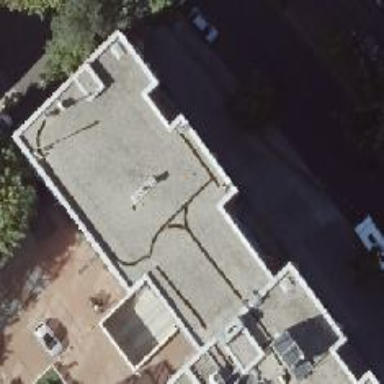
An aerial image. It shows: Part of building.